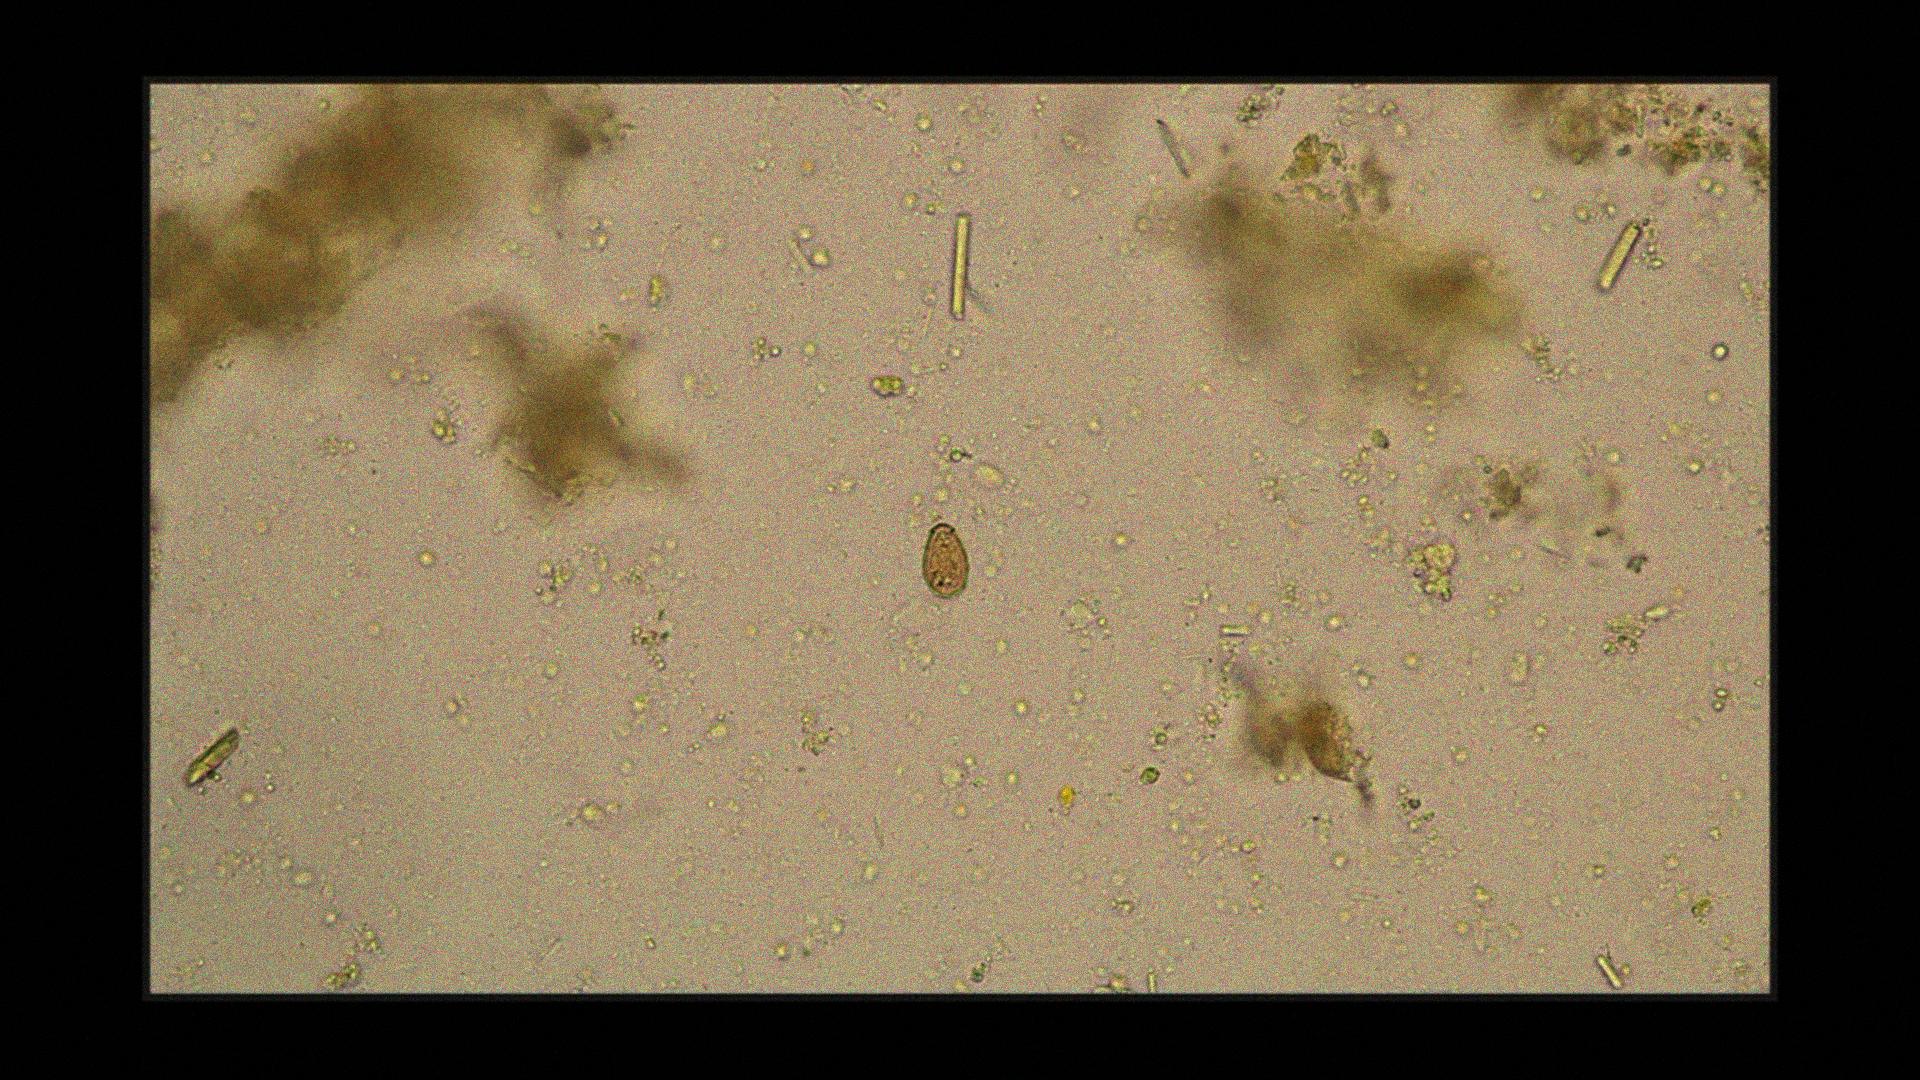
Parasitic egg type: Opisthorchis viverrine